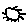
Label: sun